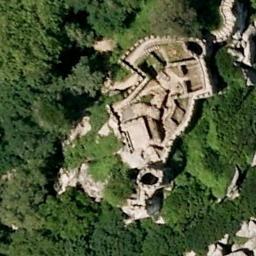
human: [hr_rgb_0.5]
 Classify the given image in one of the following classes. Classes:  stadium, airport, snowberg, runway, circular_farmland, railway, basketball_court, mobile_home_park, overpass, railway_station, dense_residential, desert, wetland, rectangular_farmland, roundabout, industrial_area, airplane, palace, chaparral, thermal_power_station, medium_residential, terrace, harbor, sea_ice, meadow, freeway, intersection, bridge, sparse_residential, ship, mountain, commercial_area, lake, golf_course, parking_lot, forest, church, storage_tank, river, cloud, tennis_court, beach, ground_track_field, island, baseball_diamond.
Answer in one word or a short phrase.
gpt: palace